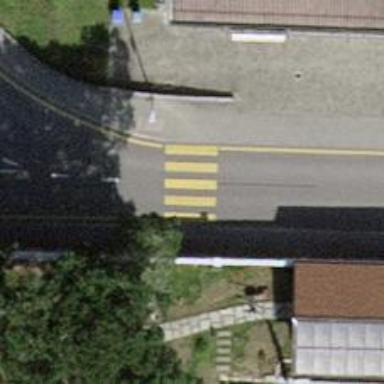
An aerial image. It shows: Uncontrolled zebra crossing.